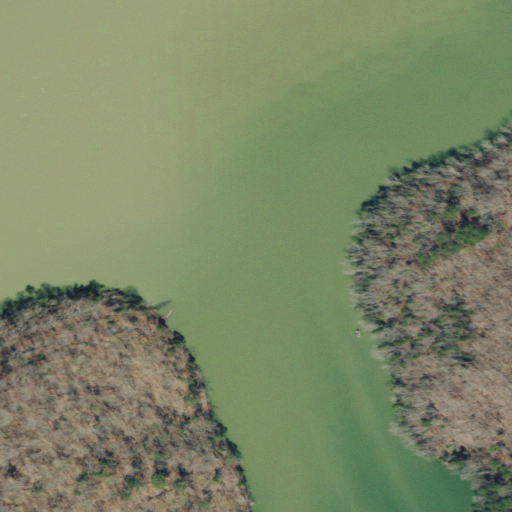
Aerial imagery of valley in Tennessee named Crooked Creek Hollow containing open water, deciduous forest, mixed forest, grassland, and evergreen forest